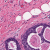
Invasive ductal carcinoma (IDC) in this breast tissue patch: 0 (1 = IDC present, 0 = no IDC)